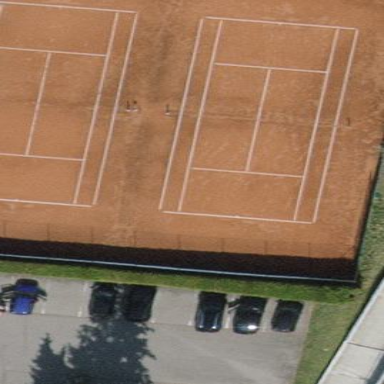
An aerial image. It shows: Tennis court on the leisure land pitch.